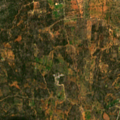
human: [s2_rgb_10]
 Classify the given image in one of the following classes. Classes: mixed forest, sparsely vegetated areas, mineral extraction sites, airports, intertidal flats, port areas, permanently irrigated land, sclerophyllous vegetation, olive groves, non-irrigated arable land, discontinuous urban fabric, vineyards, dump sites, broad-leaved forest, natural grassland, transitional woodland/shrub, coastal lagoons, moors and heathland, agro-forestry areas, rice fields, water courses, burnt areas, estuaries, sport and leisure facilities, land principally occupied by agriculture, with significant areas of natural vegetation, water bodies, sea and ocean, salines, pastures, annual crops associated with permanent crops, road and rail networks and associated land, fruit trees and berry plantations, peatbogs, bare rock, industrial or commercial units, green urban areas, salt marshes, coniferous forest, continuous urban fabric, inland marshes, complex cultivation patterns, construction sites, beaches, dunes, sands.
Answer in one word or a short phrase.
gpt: olive groves, annual crops associated with permanent crops, land principally occupied by agriculture, with significant areas of natural vegetation, sclerophyllous vegetation